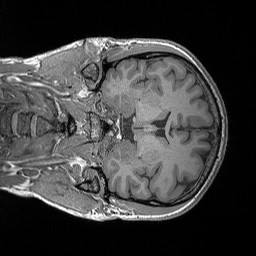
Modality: T1w
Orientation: coronal
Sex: male
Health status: healthy
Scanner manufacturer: siemens
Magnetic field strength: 3 T
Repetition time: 2 s
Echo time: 0.00296 s